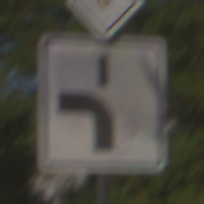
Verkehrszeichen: VerlaufVorfahrtsstrasse5
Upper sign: Vorfahrtsstrasse
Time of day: MorningAfternoon
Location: Outdoor (Nature)
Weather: Clear
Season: Summer
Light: Natural